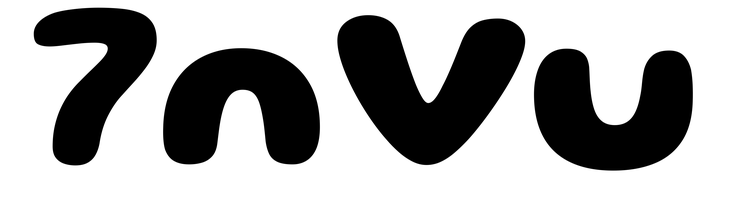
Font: Gluten_Bold